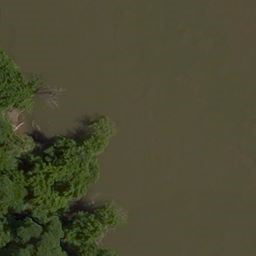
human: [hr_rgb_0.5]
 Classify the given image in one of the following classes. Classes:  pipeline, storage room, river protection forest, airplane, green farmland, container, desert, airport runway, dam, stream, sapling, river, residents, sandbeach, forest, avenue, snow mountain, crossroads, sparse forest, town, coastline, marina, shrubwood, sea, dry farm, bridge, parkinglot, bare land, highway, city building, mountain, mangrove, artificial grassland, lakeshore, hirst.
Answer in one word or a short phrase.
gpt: river protection forest